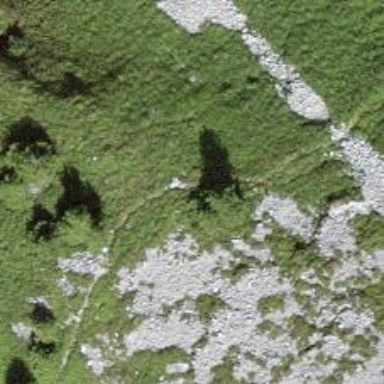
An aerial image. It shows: Path.